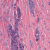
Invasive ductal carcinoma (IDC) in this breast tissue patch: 1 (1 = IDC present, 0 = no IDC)